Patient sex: M
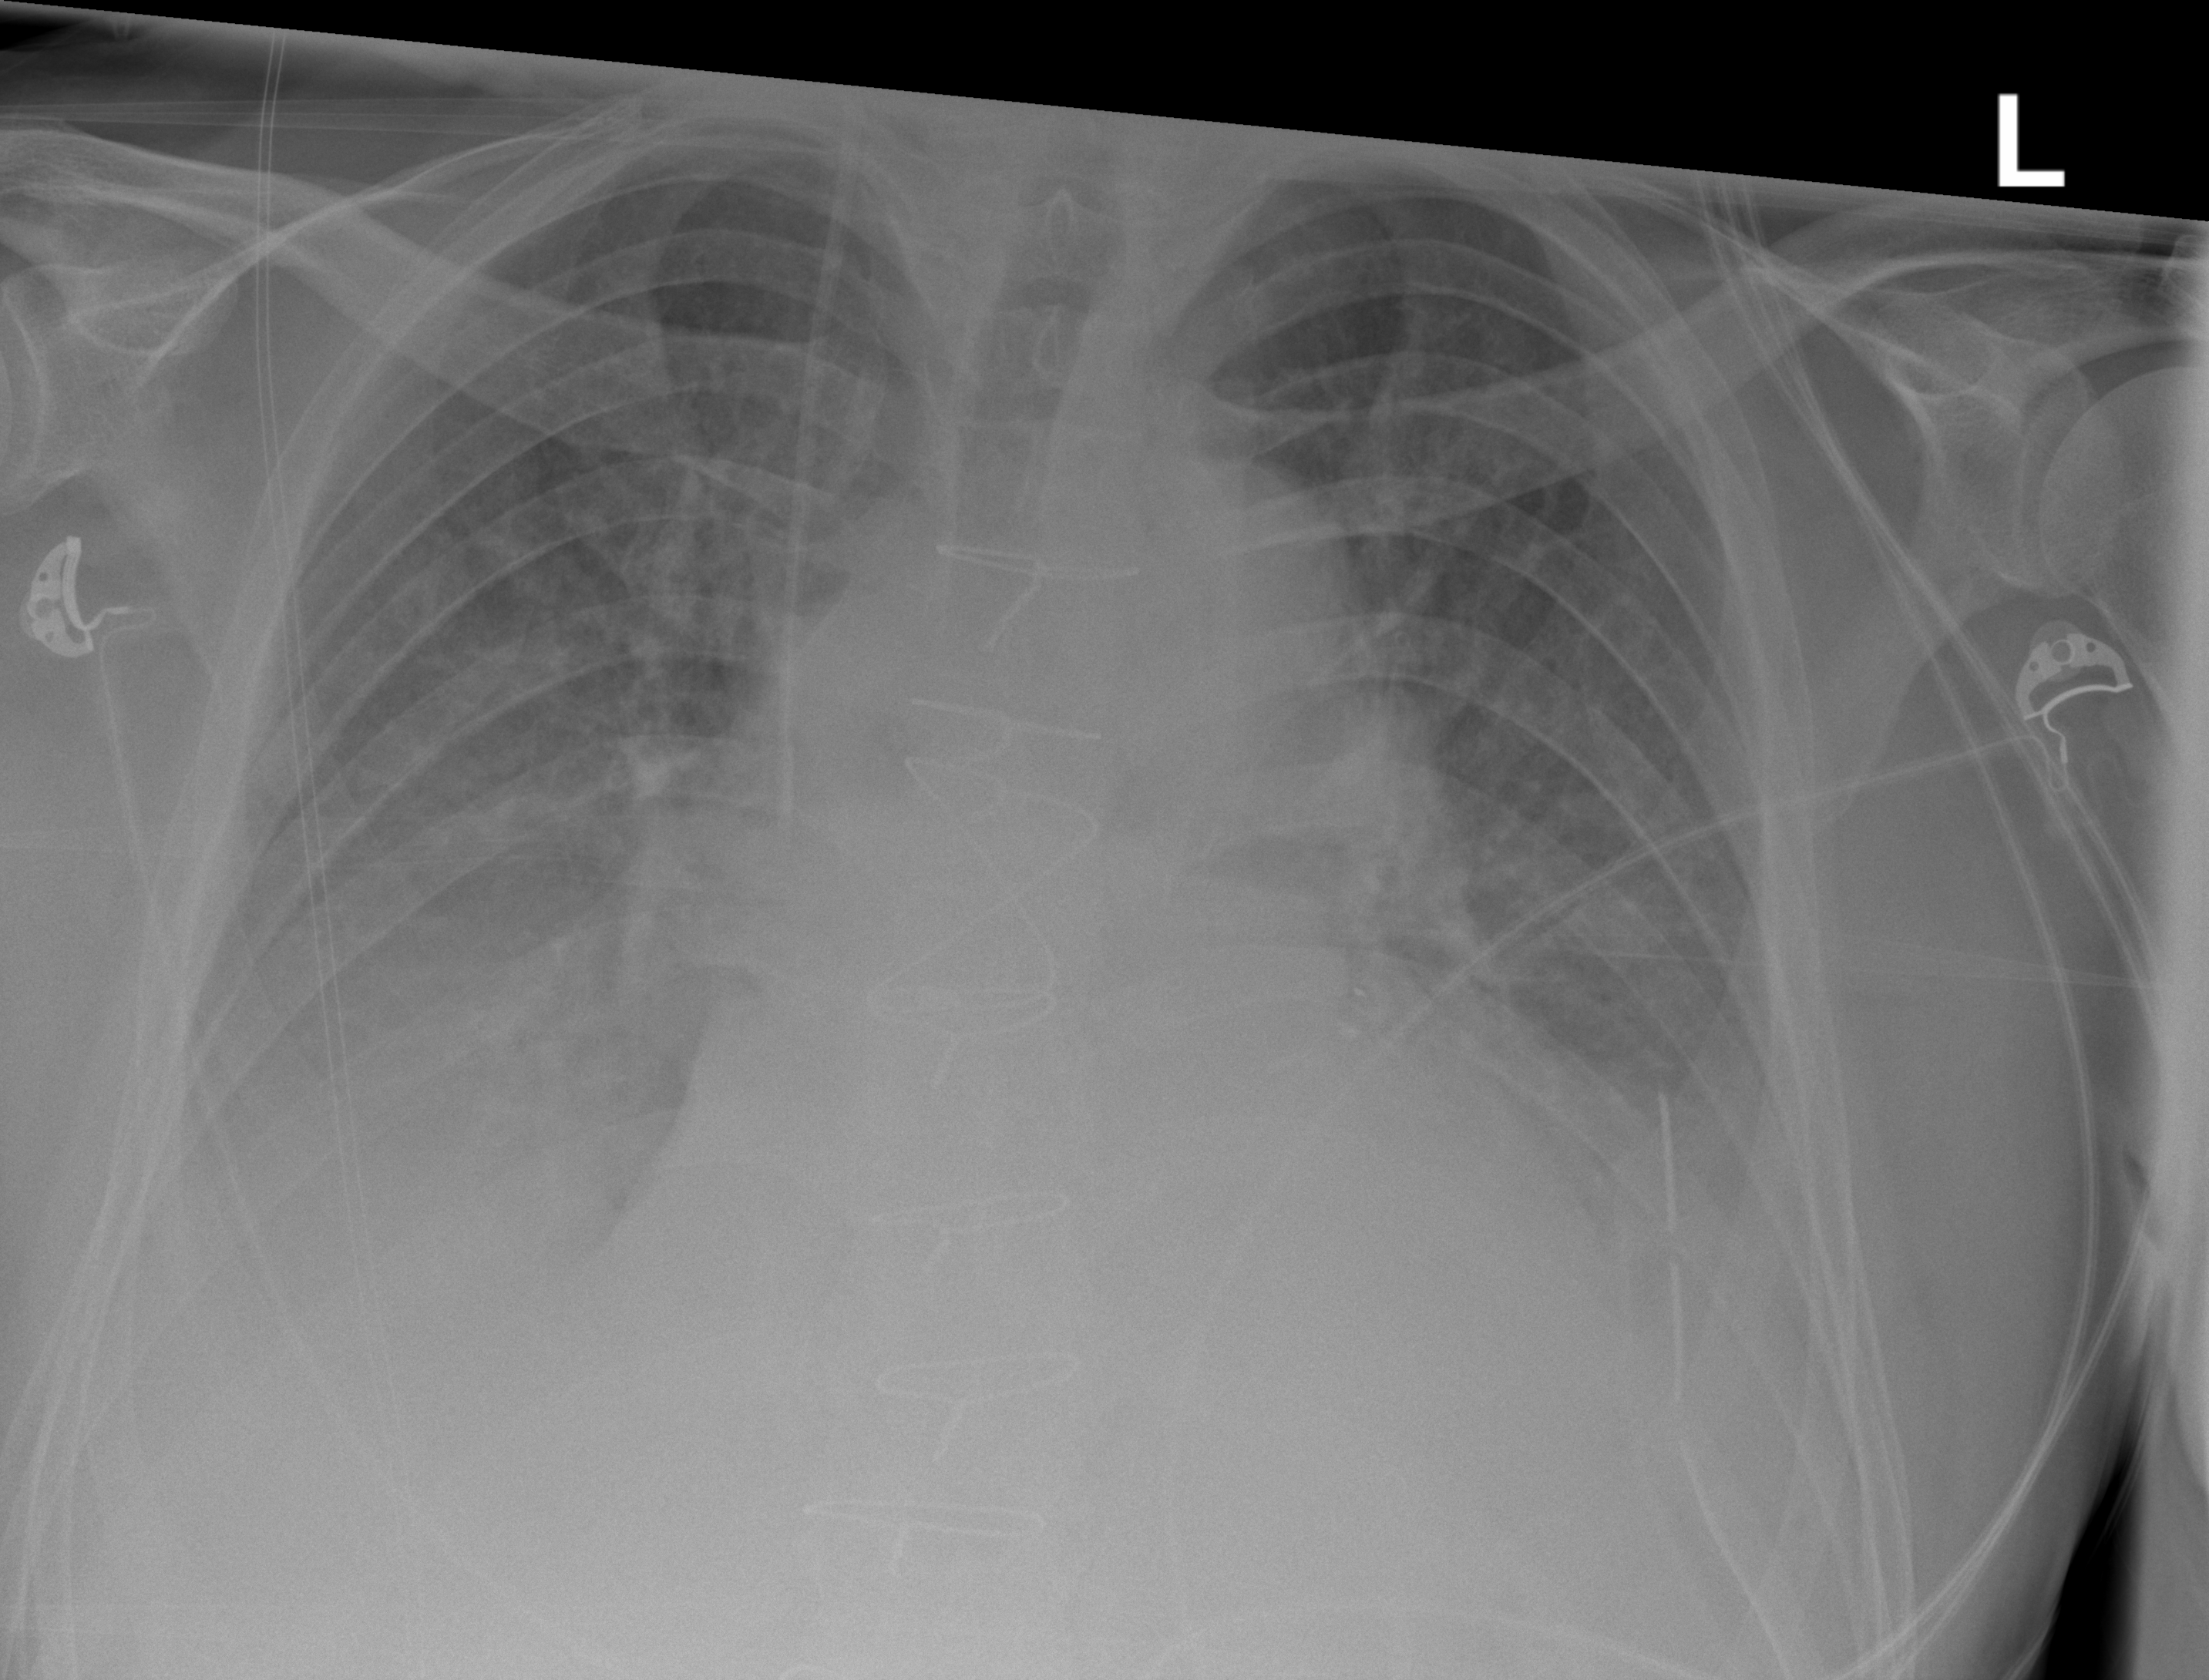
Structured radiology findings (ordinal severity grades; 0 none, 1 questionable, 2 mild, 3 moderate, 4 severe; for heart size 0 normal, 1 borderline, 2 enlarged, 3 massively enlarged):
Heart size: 0
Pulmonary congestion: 2
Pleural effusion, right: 3
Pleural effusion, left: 2
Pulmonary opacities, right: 2
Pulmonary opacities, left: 2
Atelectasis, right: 2
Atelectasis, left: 2